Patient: sex M, age 51
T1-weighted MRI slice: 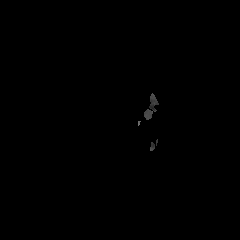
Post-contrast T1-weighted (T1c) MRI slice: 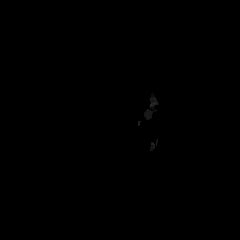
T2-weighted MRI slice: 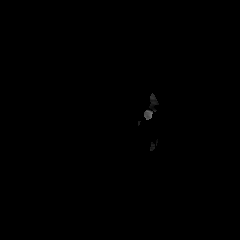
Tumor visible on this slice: no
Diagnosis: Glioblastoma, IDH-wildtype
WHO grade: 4